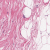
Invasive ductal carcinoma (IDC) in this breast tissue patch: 0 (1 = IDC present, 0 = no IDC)